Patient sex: M
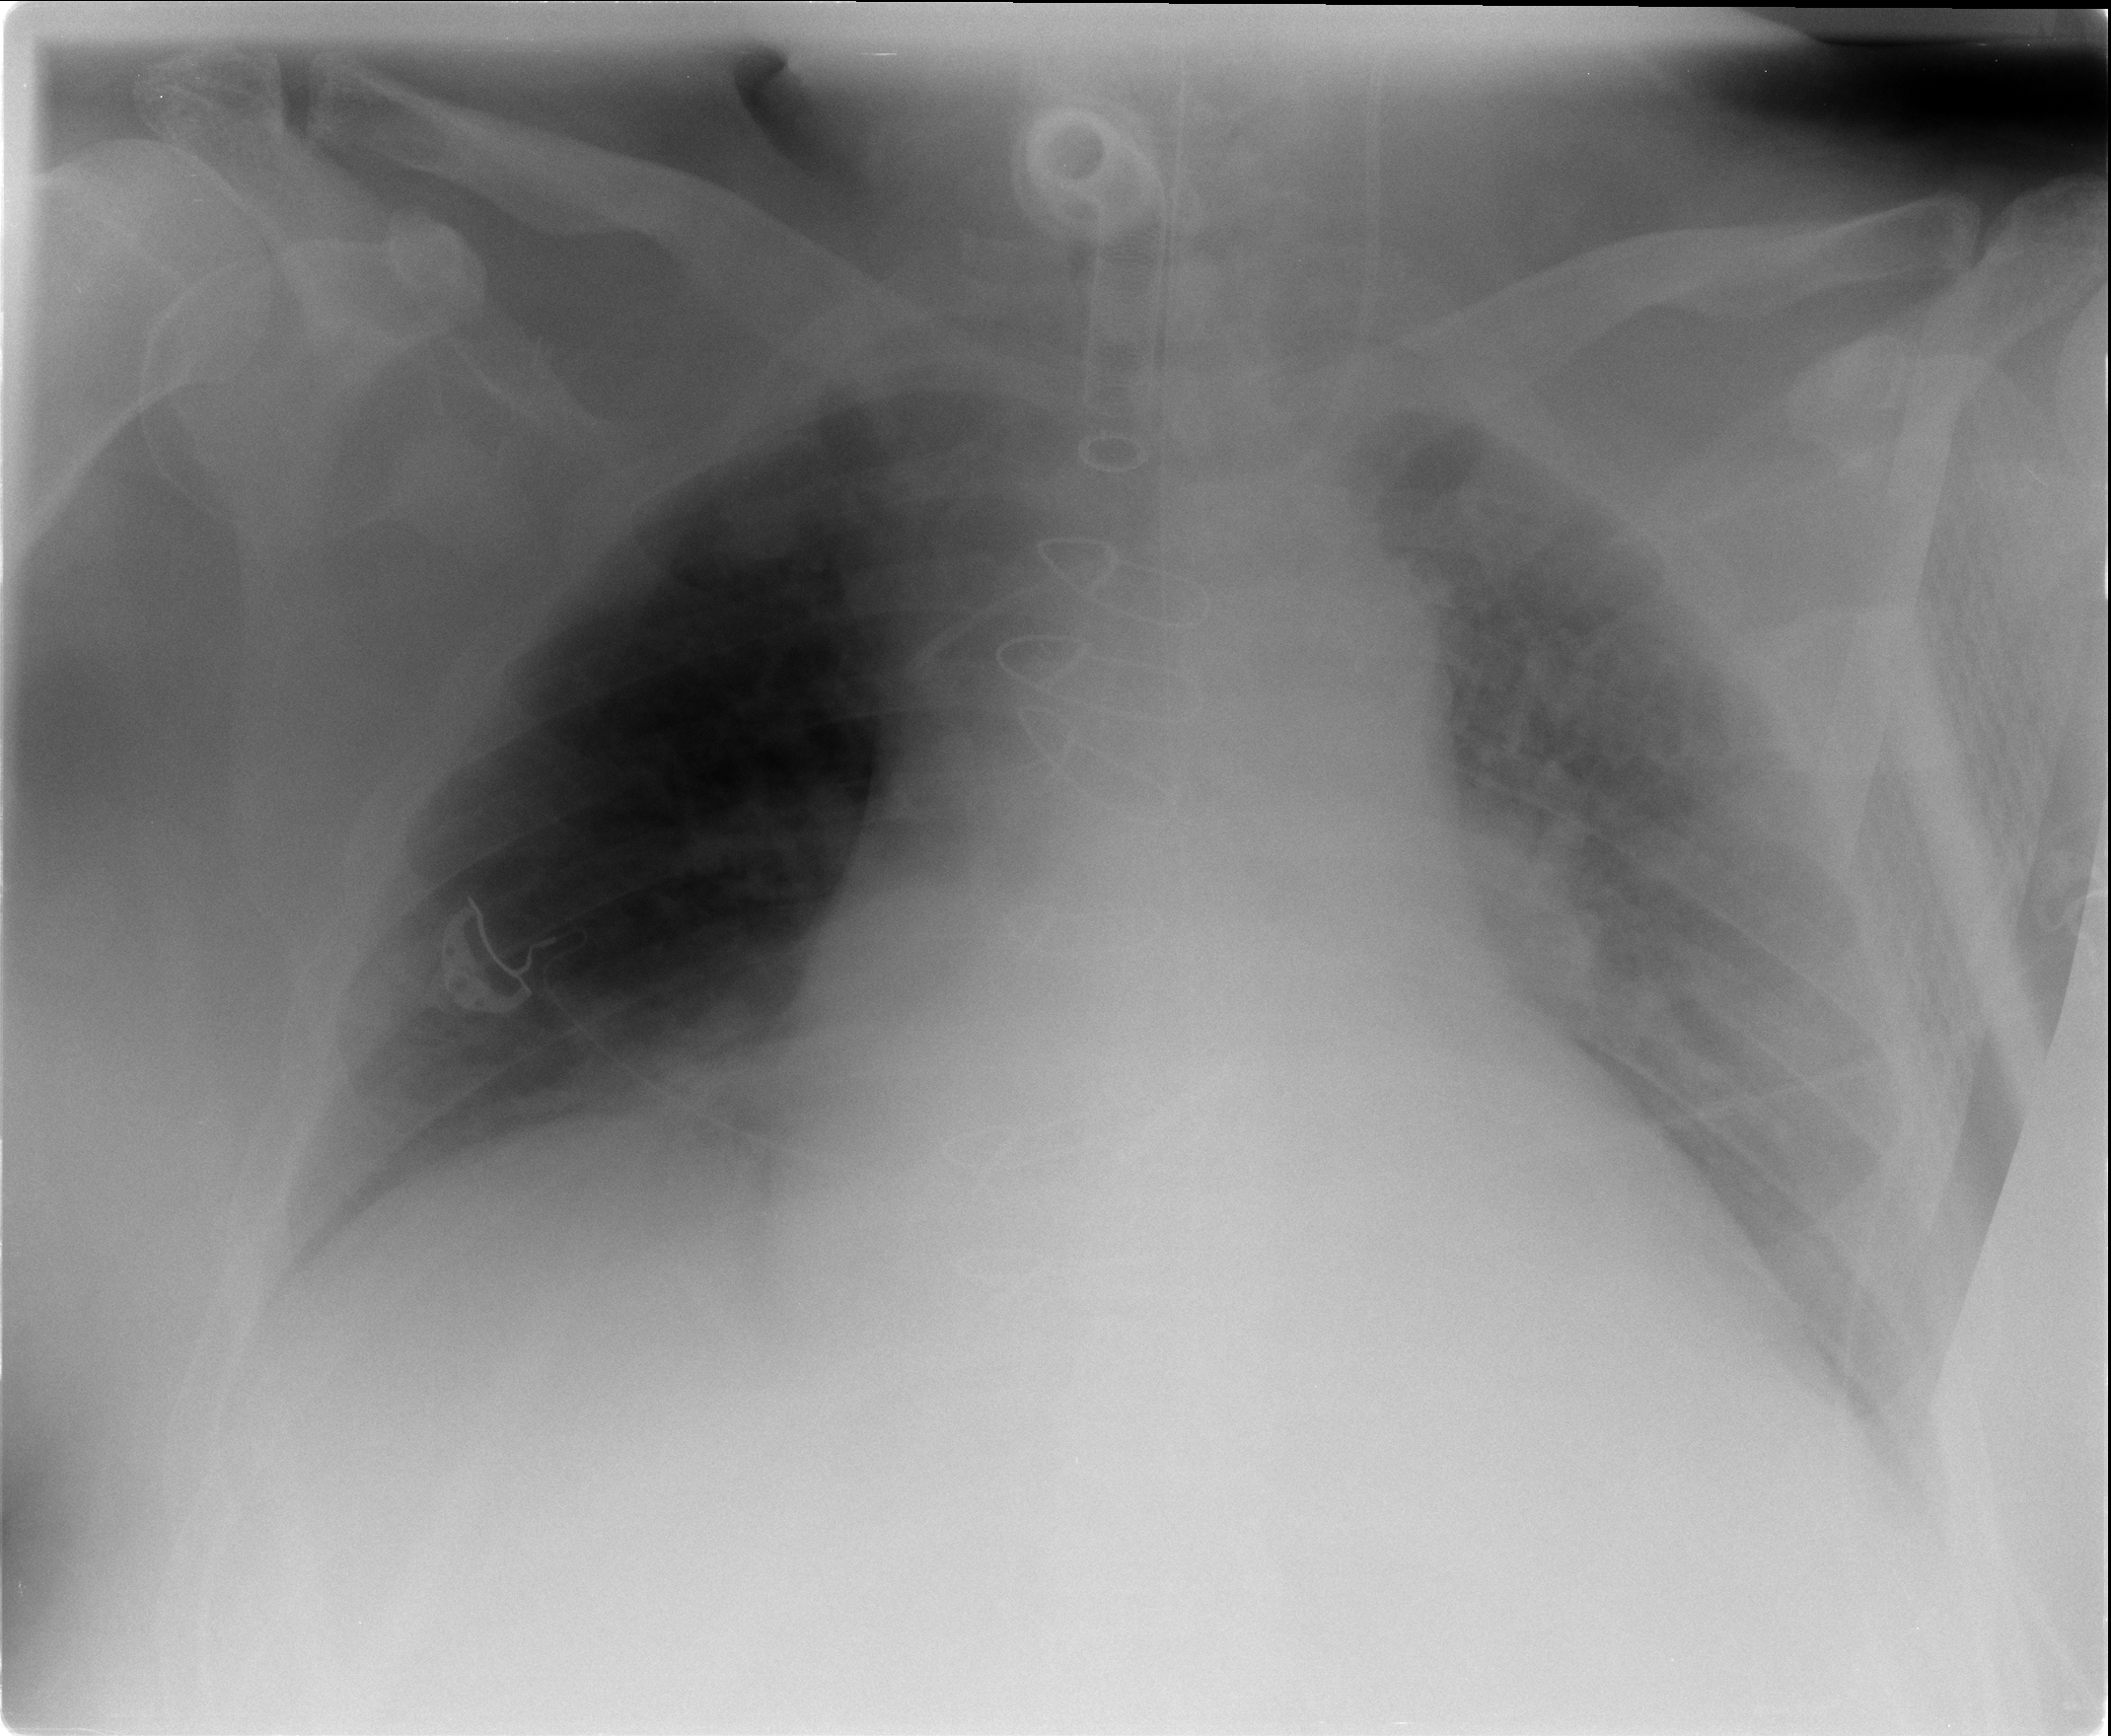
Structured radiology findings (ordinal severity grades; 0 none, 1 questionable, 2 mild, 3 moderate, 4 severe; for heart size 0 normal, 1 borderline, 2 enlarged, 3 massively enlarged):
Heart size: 2
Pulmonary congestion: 0
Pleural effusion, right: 1
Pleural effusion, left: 1
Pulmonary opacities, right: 0
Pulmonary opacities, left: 0
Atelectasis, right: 2
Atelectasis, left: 0